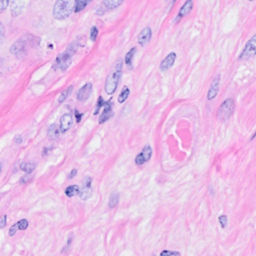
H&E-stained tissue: Breast